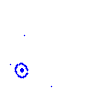
Particle: proton